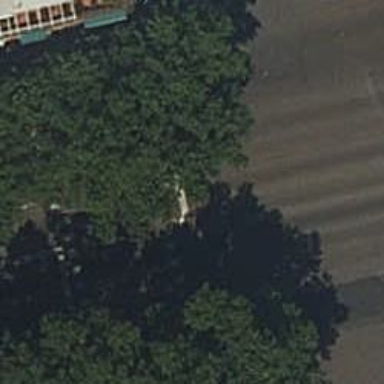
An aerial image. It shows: Asphalt footway with marked crossing equipped with traffic signals.